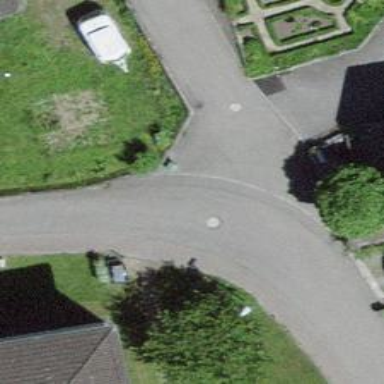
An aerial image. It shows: Residential road.